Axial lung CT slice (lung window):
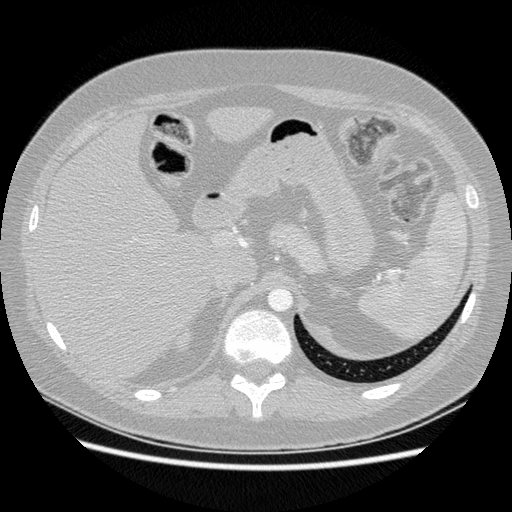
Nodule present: no